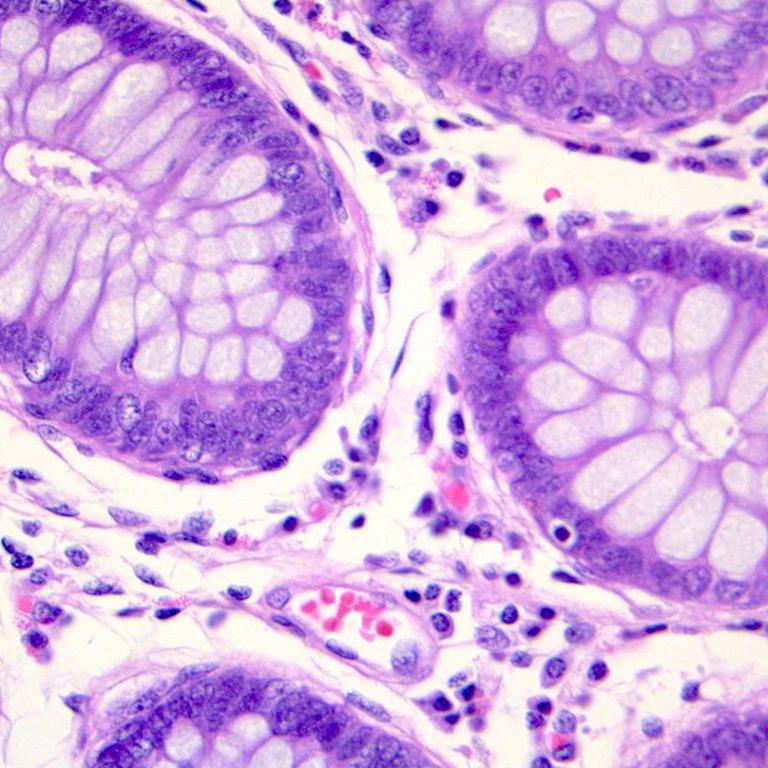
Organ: colon
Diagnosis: benign